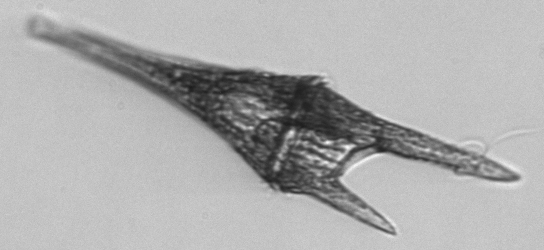
Label: Tripos_furca